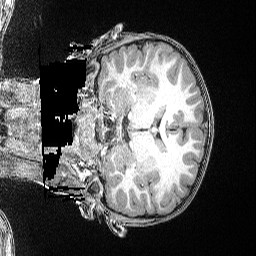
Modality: T1w
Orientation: coronal
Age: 83
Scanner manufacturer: siemens
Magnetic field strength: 3 T
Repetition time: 2.5 s
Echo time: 0.00347 s